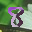
Label: 8